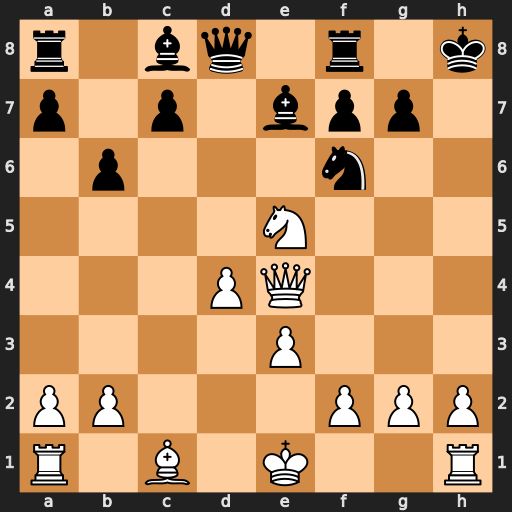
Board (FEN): r1bq1r1k/p1p1bpp1/1p3n2/4N3/3PQ3/4P3/PP3PPP/R1B1K2R
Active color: w
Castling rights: KQ
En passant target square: -
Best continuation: Qxa8 Bb4+ Bd2 Bxd2+ Kxd2